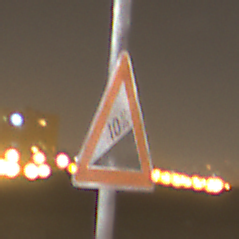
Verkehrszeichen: Steigung10
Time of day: Night
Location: Outdoor (Urban)
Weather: PartlyCloudy
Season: NotSpecified
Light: Artificial